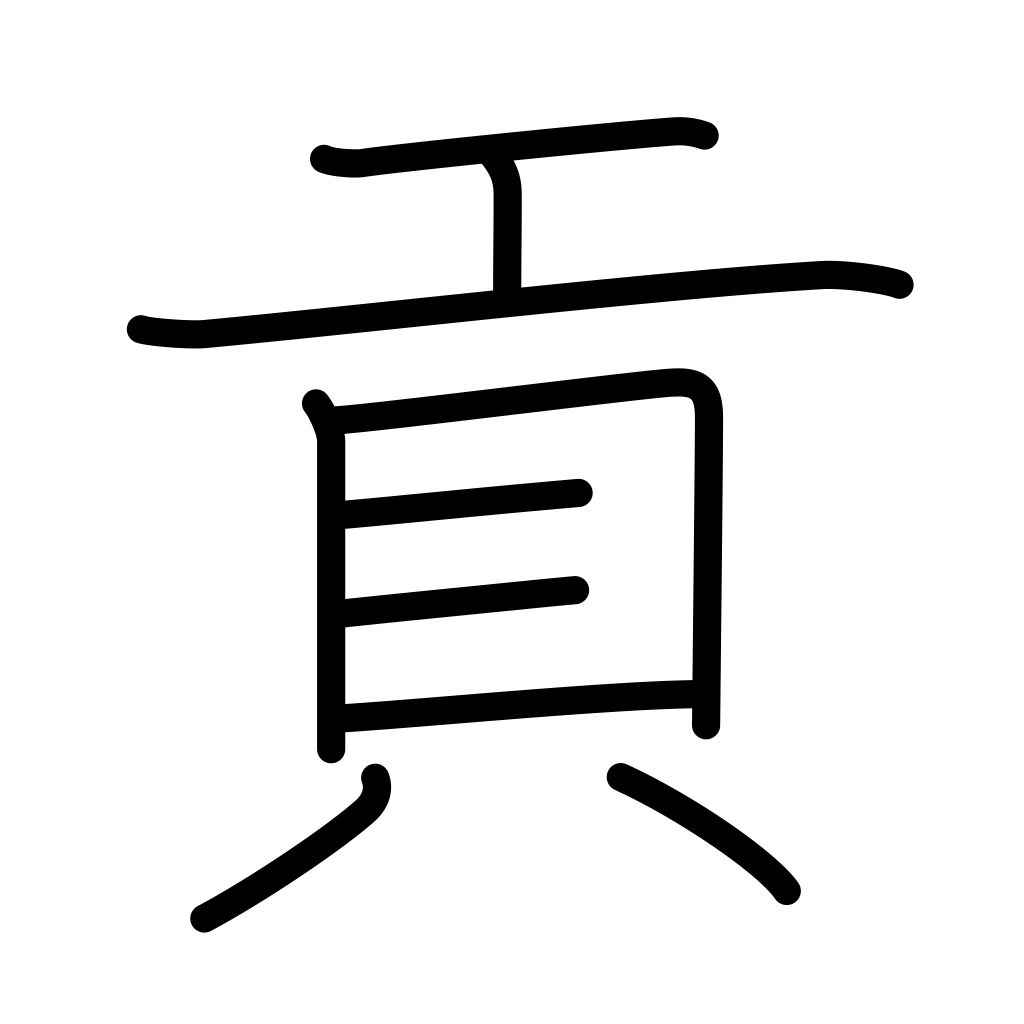
Meaning: tribute, support, finance